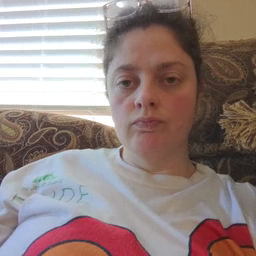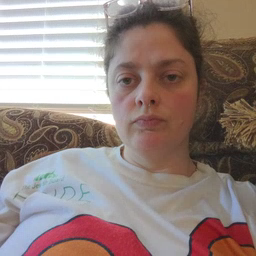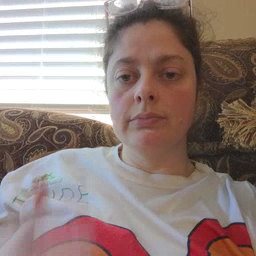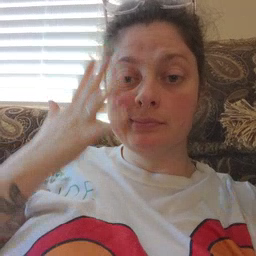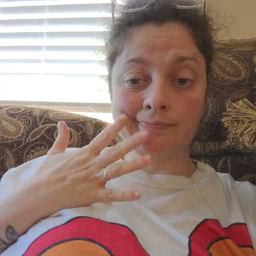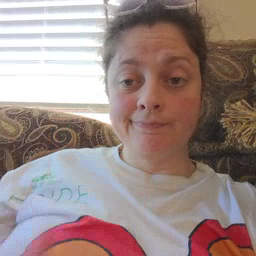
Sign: sad